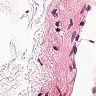
Metastatic tissue present: no